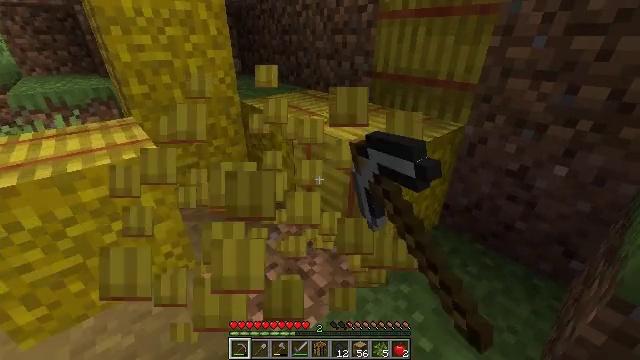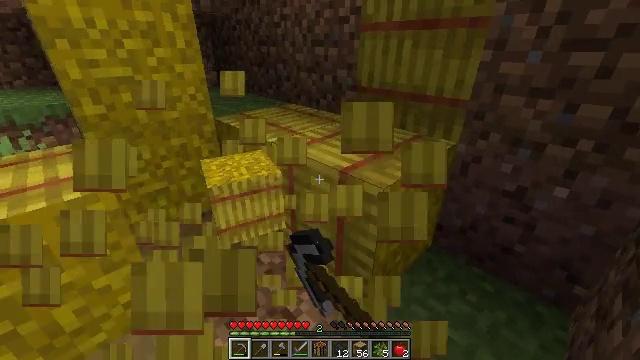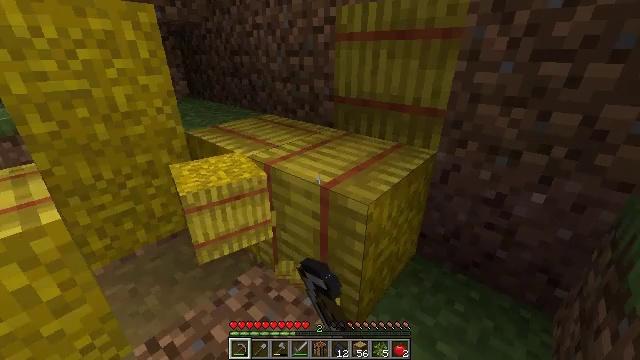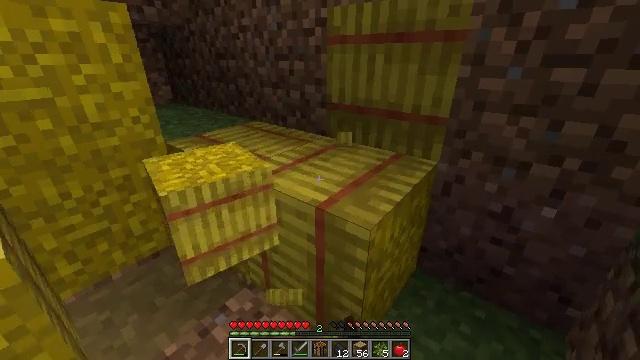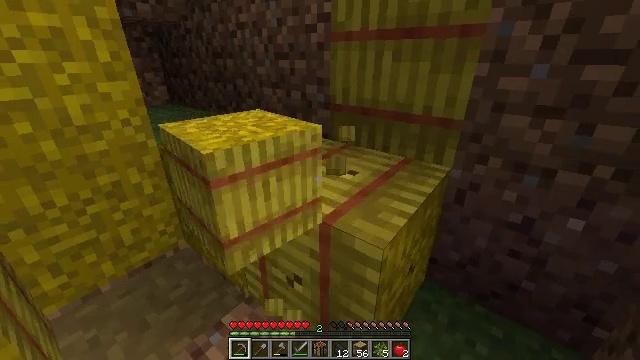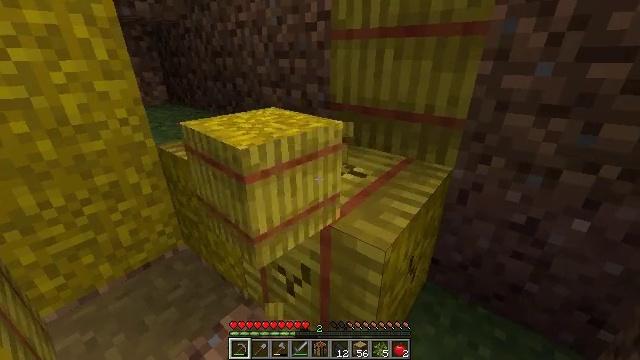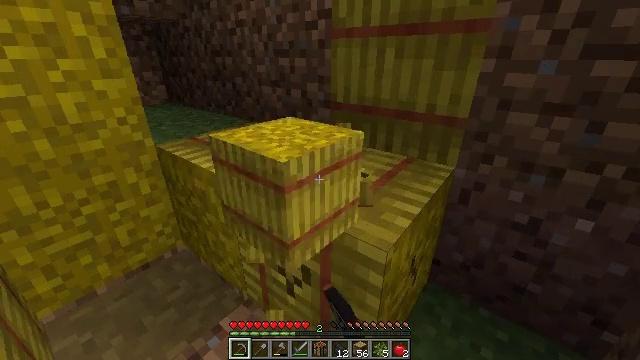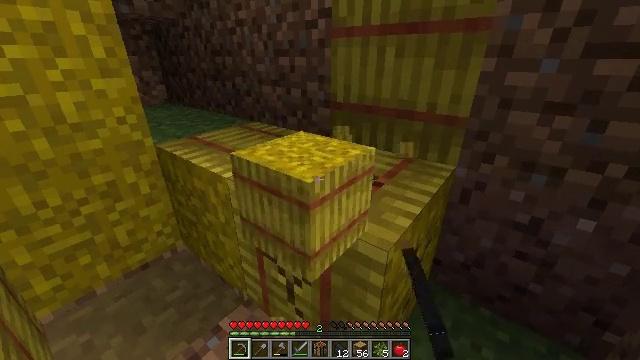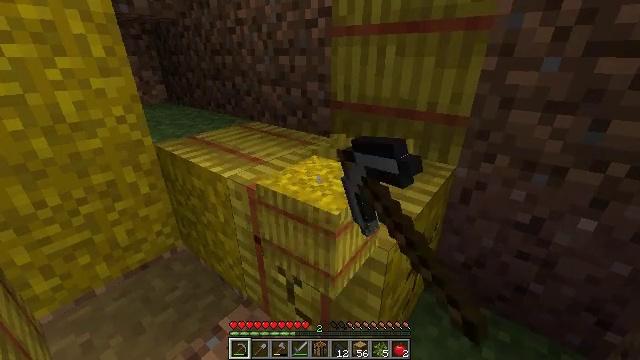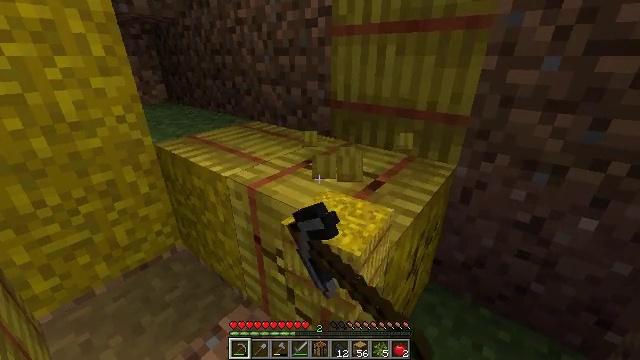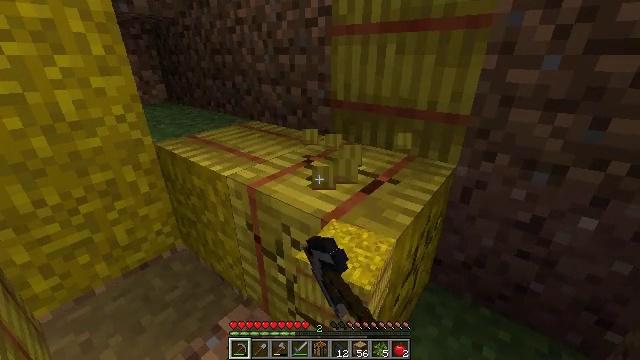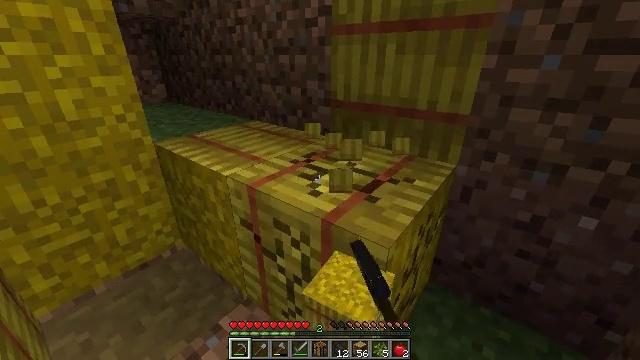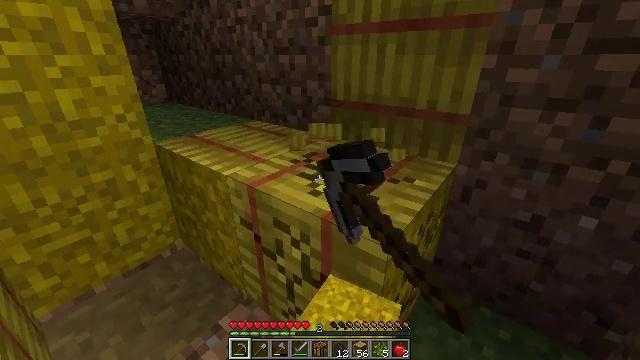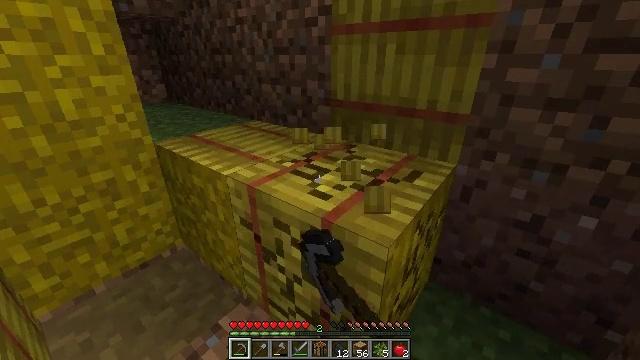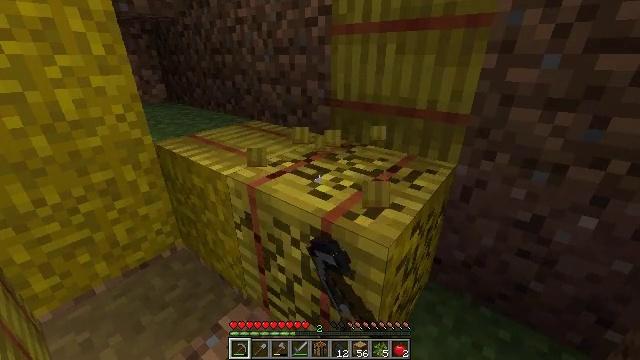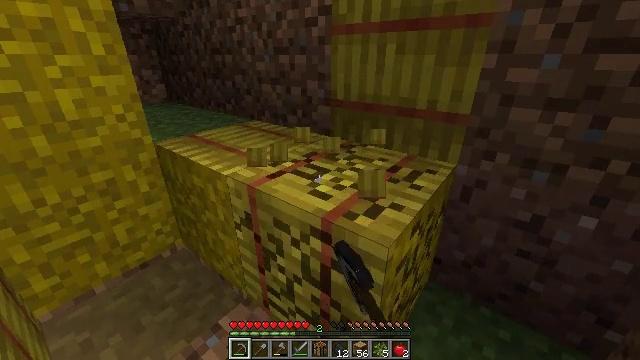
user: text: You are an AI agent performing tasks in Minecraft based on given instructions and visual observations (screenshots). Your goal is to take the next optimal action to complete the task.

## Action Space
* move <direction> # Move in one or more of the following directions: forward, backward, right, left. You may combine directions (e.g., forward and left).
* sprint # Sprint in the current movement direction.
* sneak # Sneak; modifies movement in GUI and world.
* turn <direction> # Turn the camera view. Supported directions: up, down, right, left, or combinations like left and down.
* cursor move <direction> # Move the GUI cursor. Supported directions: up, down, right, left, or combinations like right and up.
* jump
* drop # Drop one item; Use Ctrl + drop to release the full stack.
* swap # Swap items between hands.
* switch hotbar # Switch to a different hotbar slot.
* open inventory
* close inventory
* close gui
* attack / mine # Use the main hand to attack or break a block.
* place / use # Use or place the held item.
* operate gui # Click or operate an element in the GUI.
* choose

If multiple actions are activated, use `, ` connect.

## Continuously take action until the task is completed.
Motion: motion action
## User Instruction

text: Attack the hay block to get hay.
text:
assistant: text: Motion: move forward, turn right and up, attack / mine
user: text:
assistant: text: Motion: move forward, turn right and up, attack / mine
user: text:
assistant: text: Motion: turn right, attack / mine
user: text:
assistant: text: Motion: attack / mine
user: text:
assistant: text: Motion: attack / mine
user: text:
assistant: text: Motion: attack / mine
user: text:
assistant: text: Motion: attack / mine
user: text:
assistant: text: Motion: attack / mine
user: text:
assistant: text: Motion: attack / mine
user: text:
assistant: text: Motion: attack / mine
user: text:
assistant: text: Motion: attack / mine
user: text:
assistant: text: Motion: attack / mine
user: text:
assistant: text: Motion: attack / mine
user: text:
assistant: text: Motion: attack / mine
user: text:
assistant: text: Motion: attack / mine
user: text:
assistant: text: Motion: attack / mine
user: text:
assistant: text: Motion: attack / mine
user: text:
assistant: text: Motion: attack / mine
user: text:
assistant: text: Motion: attack / mine
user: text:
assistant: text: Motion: attack / mine
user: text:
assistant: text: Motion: attack / mine
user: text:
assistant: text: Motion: turn left, attack / mine
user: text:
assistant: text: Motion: turn left, attack / mine
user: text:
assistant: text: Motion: turn left, attack / mine
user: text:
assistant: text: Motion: attack / mine
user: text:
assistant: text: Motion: attack / mine
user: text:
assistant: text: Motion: attack / mine
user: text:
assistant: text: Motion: attack / mine
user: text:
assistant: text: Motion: attack / mine
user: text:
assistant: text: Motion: attack / mine